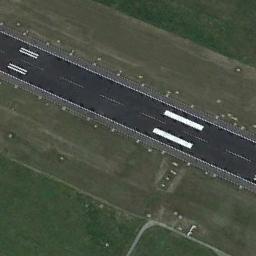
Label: runway